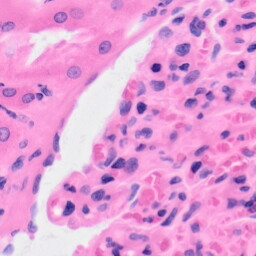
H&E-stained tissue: Kidney